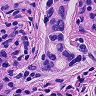
Metastatic tissue present: yes